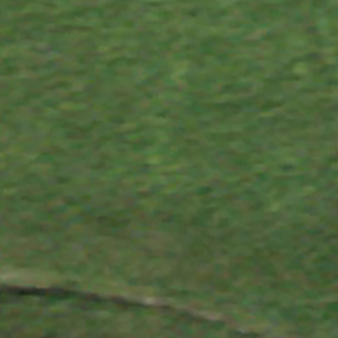
Label: other